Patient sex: M
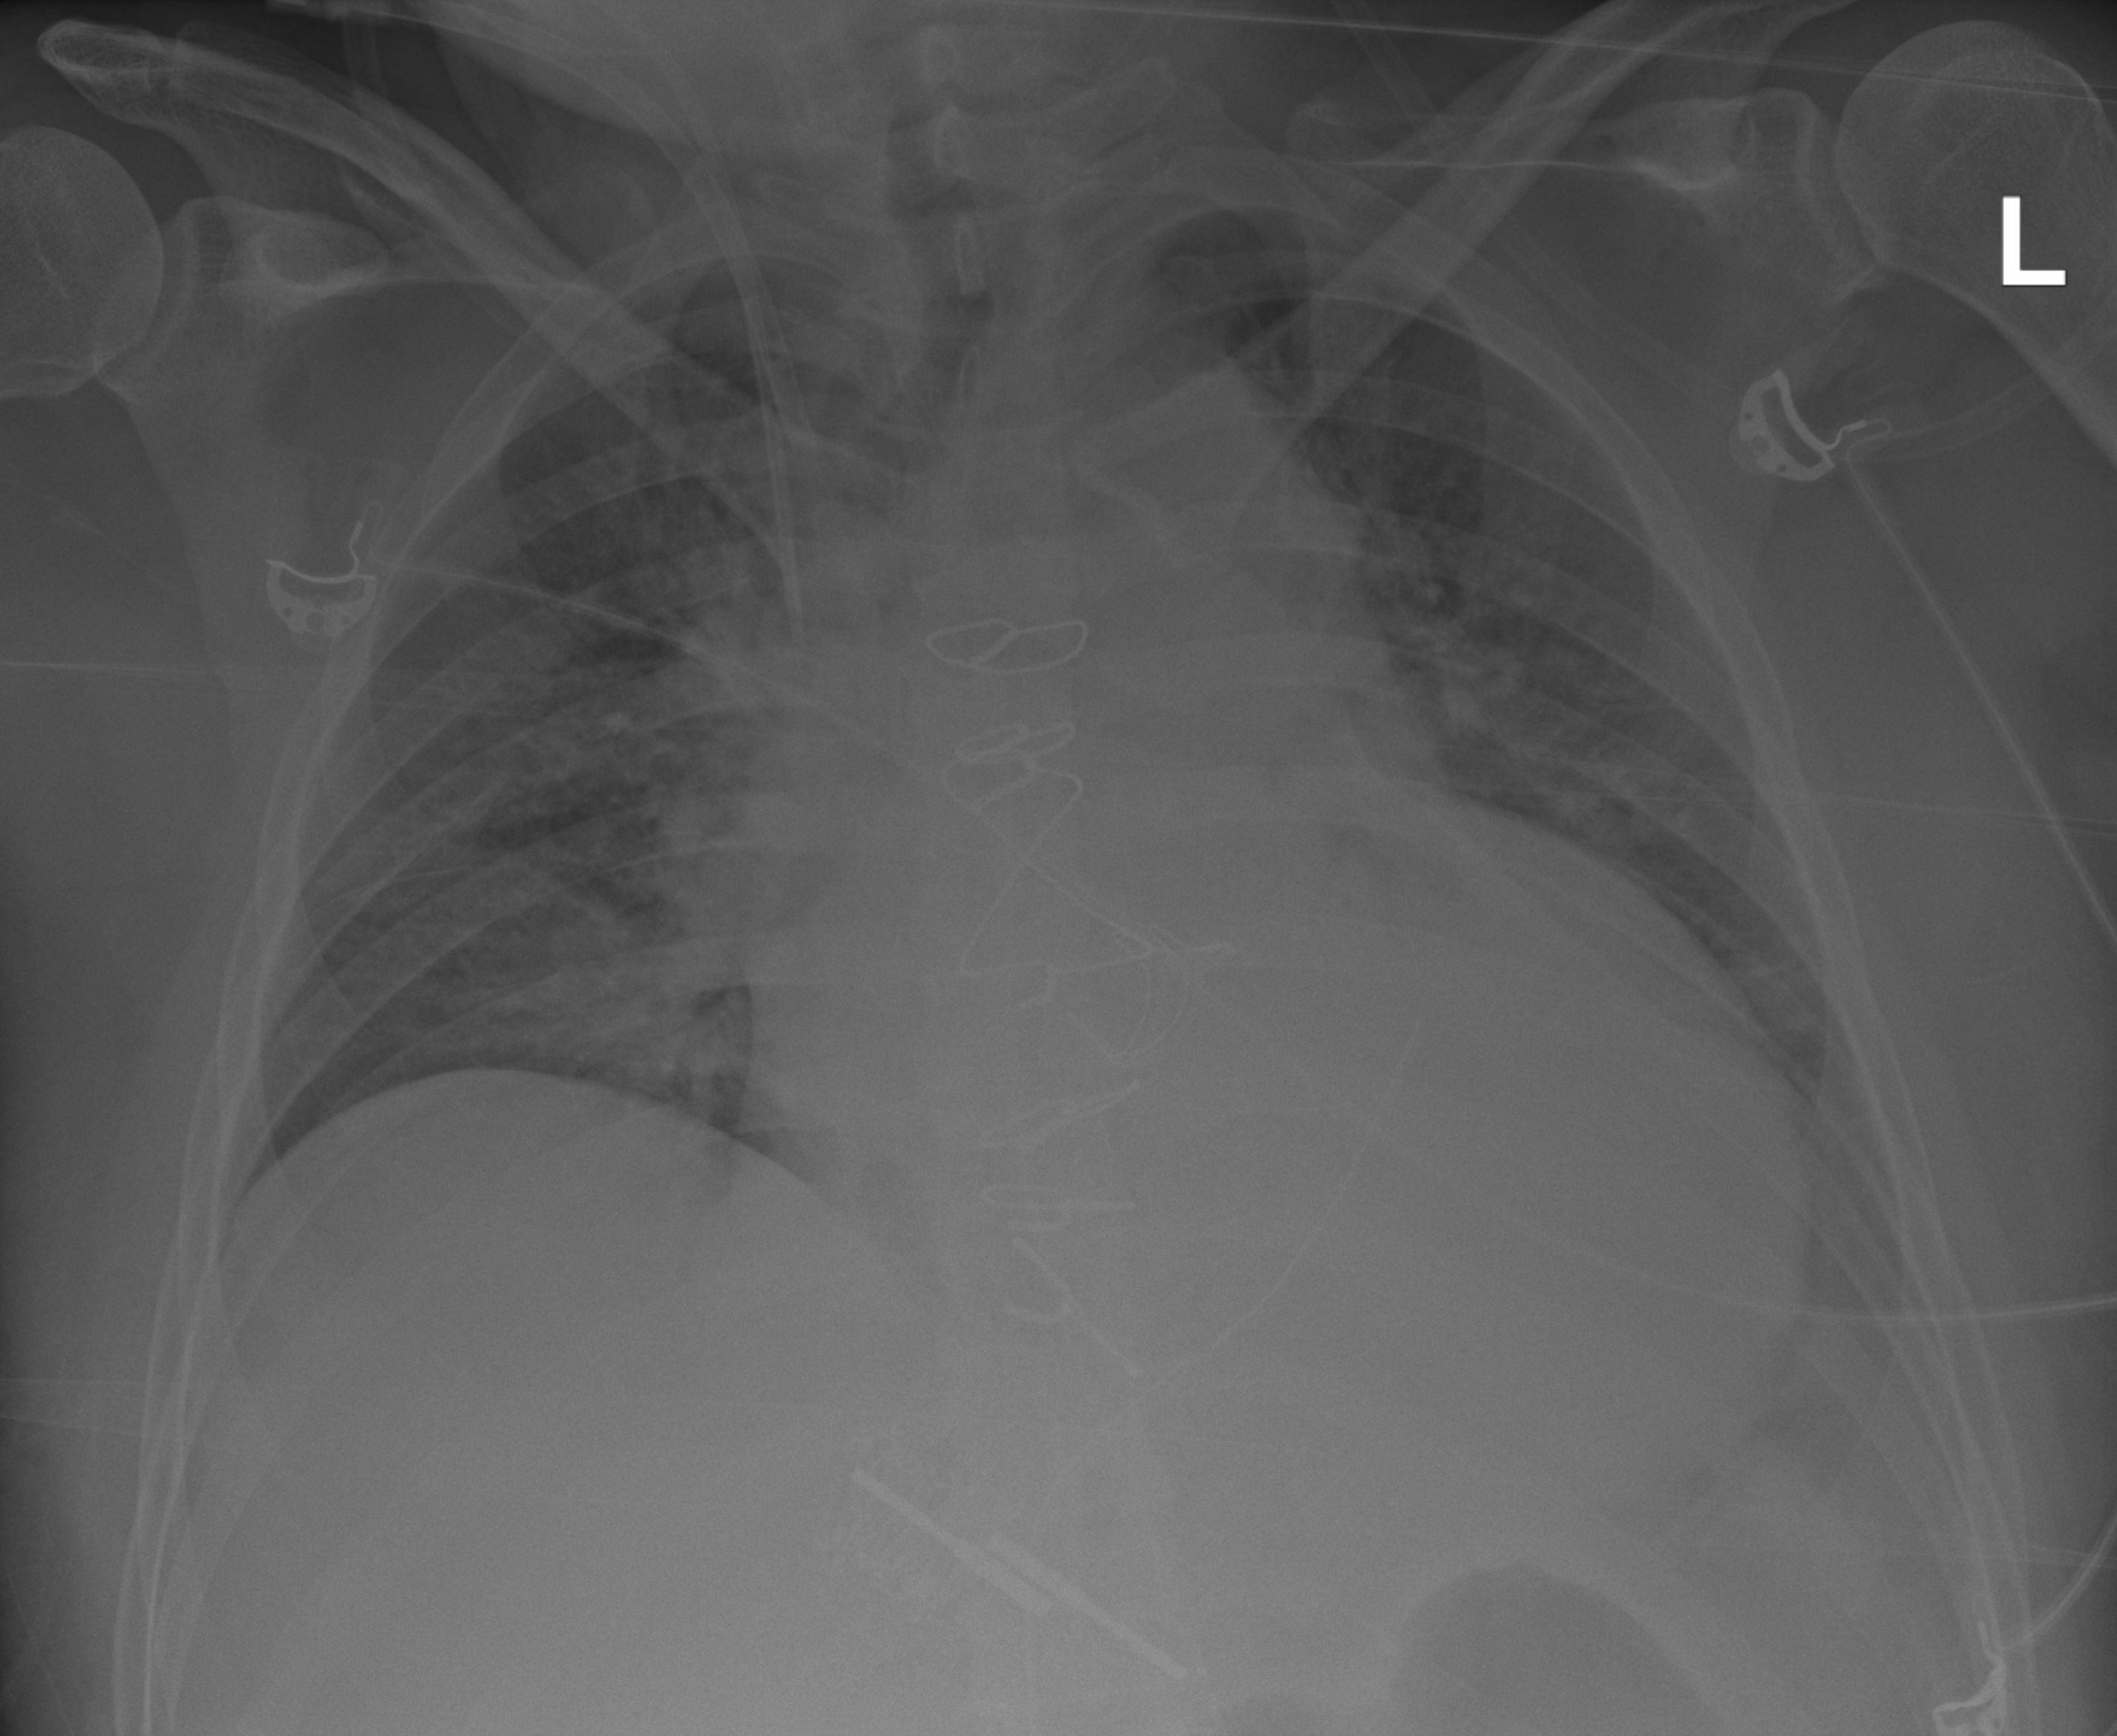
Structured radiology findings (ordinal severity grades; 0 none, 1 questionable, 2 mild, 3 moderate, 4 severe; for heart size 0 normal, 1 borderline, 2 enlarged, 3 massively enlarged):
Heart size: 3
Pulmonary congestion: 2
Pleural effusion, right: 0
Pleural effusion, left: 0
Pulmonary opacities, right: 2
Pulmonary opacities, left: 2
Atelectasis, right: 0
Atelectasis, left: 0